二年级 · 算术
小华、小兰和小丽三人跳绳。

（1）小兰跳了多少下？

（2）小丽跳了多少下?

（3）你还能提出其他数学问题并解答?
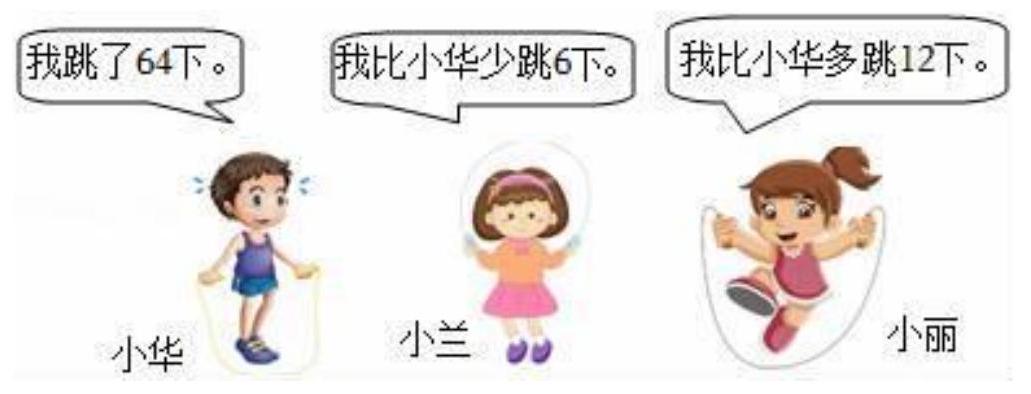
答案: （1） $64-6=58$ （下）

答: 小兰跳了 58 下。

(2) $64+12=76$ (下)

答: 小丽跳了 76 下。

（3）答案不唯一。小丽比小兰多跳多少下?

$76-58=18($ 下 $)$

答: 小丽比小兰多跳 18 下。